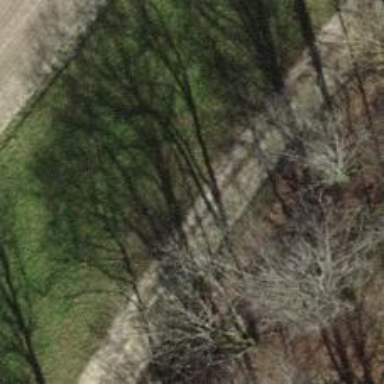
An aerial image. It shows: Grass track with grade 2 tracktype.